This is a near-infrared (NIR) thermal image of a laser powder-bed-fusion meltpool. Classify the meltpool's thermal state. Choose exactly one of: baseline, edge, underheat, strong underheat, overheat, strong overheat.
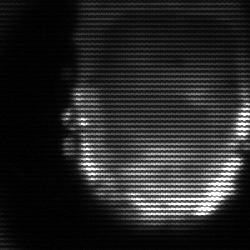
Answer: baseline